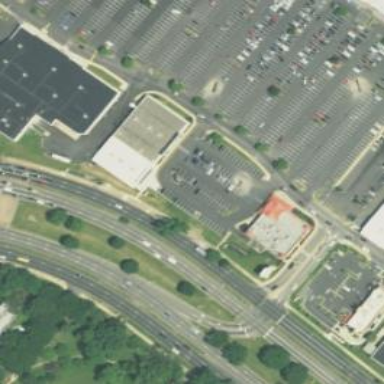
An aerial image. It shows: Parking area with asphalt surface.